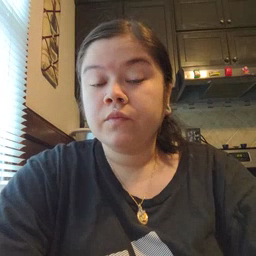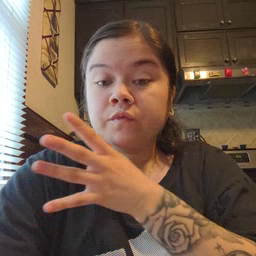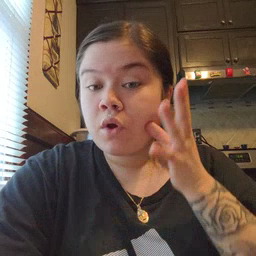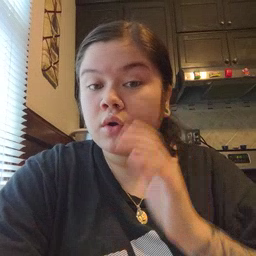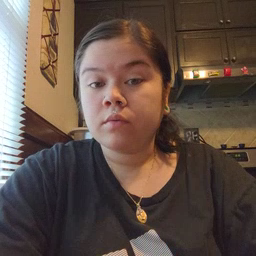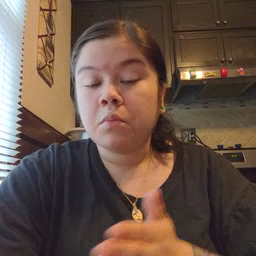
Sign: farm